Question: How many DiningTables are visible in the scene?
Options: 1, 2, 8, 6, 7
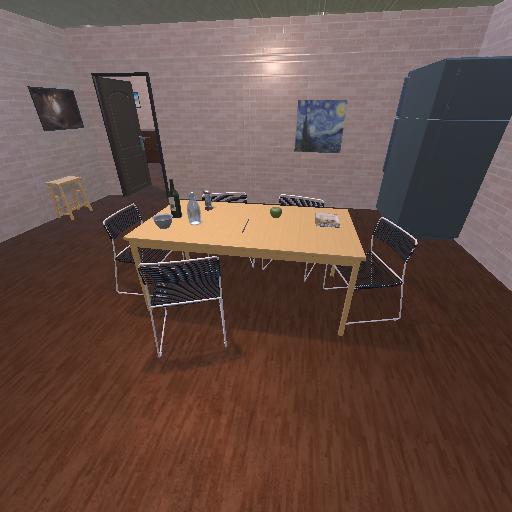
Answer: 1